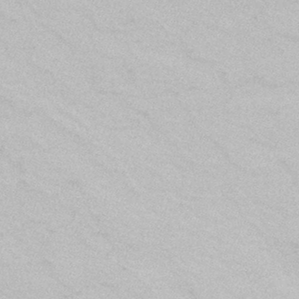
Label: frost